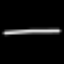
Label: line